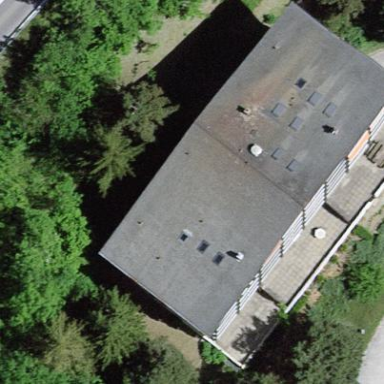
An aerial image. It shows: Simple and straightforward house.